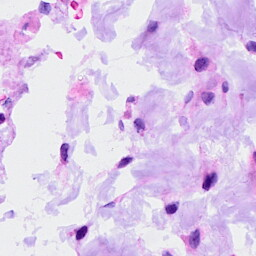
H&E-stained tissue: Ovarian